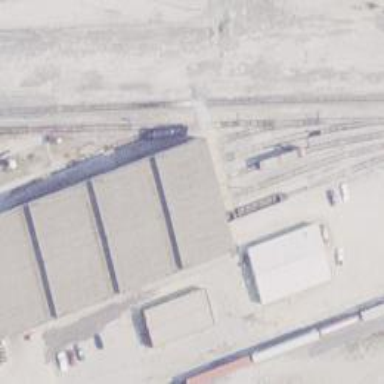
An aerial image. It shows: Railway yard used for servicing trains.